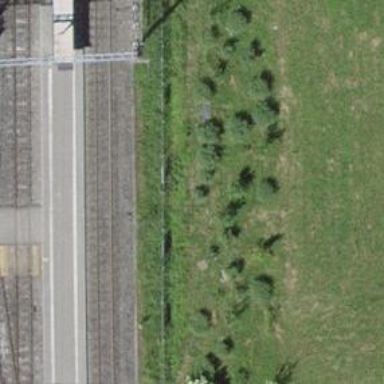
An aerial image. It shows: Shrub in its natural environment.